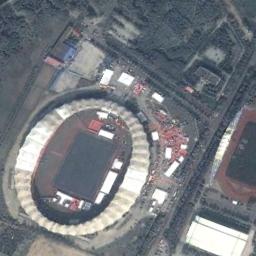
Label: stadium